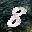
Label: 8